Question: i am having an excel file which has about hundres emails that are in first column..
its like this,
'''
Ameerali Uncle. <seenameer@gmail.com>
Afkaar (Habeeb). <afkar.mam@gmail.com>
Ameerali Uncle. <seenameer@gmail.com>
'''
i wanted to take break this from <> sign and put it in to a new column and leave the first column with name. so after doing this, it will be like
'''
column 1 column 2
Afkaar (Habeeb) afkar.mam@gmail.com
'''
is this a possible thing to do with php ? can somebody suggest me a good mechanism to do this.
thanks
My sample excel file is as below.

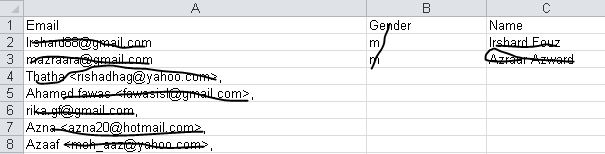
Answer: You can use PHPExcel library to read/write from/on excel files. (download and documentation are available at <URL>. Then use RegExs to separate strings.
The code will be something like this :
'''
// Include PHPExcel_IOFactory
include 'PHPExcel/IOFactory.php';
$inputFileName = './example1.xlsx';
$outputFileName = './output.xlsx';
// Read your Excel workbook
try {
$inputFileType = PHPExcel_IOFactory::identify($inputFileName);
$objReader = PHPExcel_IOFactory::createReader($inputFileType);
$objPHPExcel = $objReader->load($inputFileName);
$outputObj = new PHPExcel();
} catch(Exception $e) {
die('Error loading file: '. $e->getMessage());
}
// Get worksheet dimensions
$sheet = $objPHPExcel->getSheet(0);
$highestRow = $sheet->getHighestRow();
$outputObj->setActiveSheetIndex(0);
$outSheet = $outputObj->getActiveSheet();
// Loop through each row of the worksheet in turn
for ($row = 2; $row <= $highestRow; $row++){ // As row 1 seems to be header
// Read cell A2, A3, etc.
$line = $sheet->getCell('A' . $row)->getValue();
preg_match("|([^\.]+)\. <([^>]+)>|", $line, $data);
// $data[1] will be name & $data[2] will be email
$outSheet->setCellValue('A' . $row, $data[1]);
$outSheet->setCellValue('B' . $row, $data[2]);
}
// write new data into a .xlsx file
$objWriter = new PHPExcel_Writer_Excel2007($outputObj);
$objWriter->save($outputFileName);
'''
Sources: <URL>